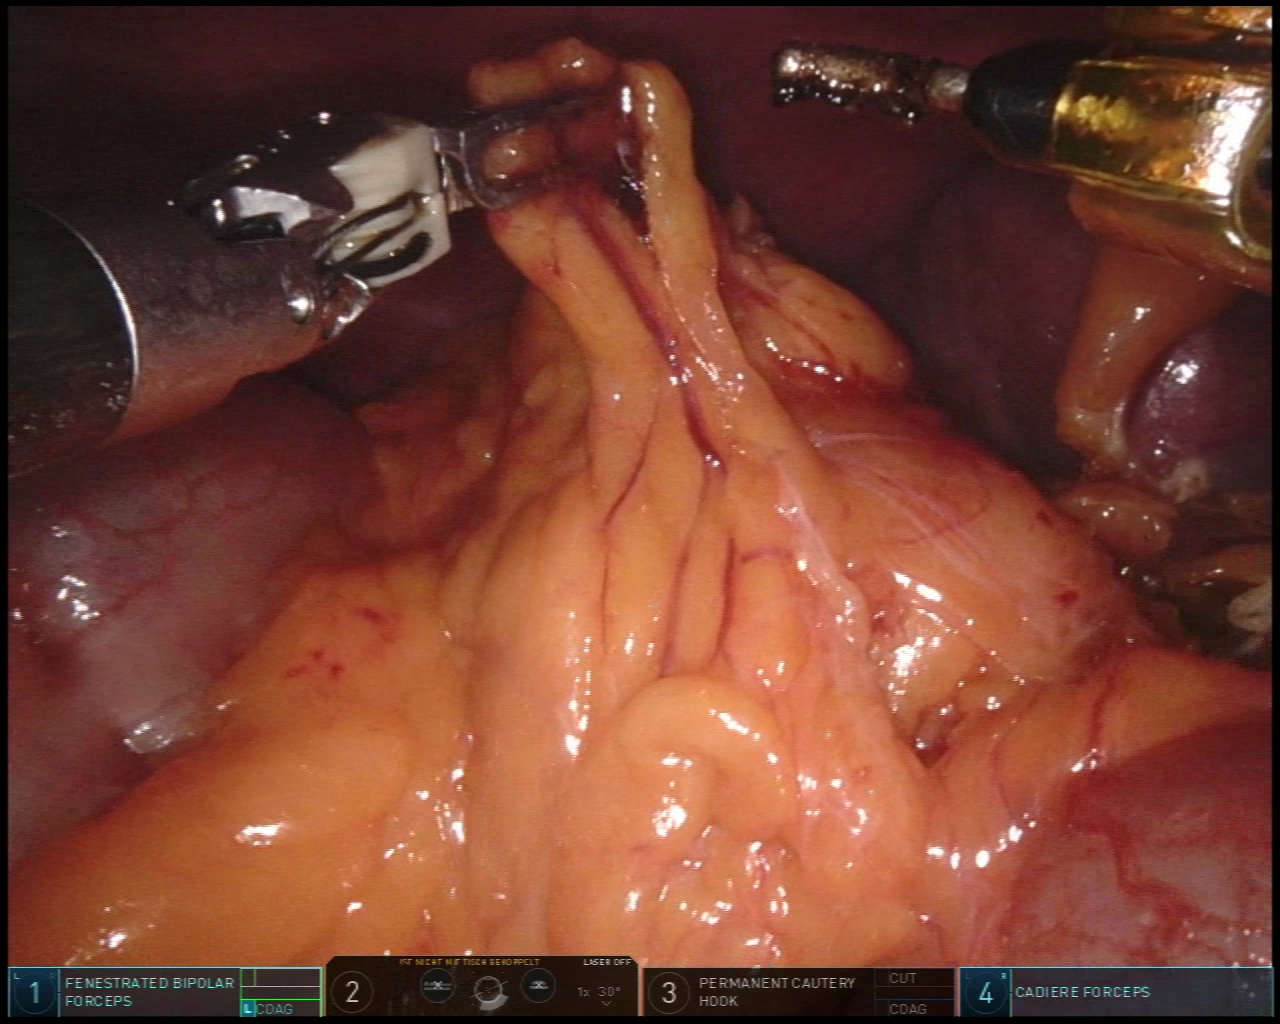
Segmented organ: colon
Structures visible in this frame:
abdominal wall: yes
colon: yes
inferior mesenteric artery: no
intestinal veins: no
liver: no
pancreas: no
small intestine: no
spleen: yes
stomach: no
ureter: no
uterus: no
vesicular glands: no